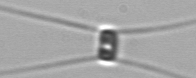
Label: Chaetoceros_similis